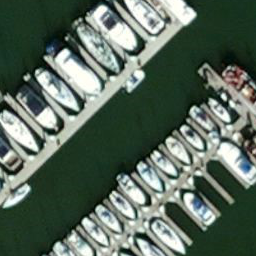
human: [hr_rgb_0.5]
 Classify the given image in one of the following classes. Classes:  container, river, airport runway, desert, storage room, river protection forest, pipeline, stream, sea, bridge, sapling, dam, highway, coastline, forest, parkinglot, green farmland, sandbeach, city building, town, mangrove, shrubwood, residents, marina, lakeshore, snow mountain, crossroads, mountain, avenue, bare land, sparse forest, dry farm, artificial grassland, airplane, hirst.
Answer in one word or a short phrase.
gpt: marina